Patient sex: M
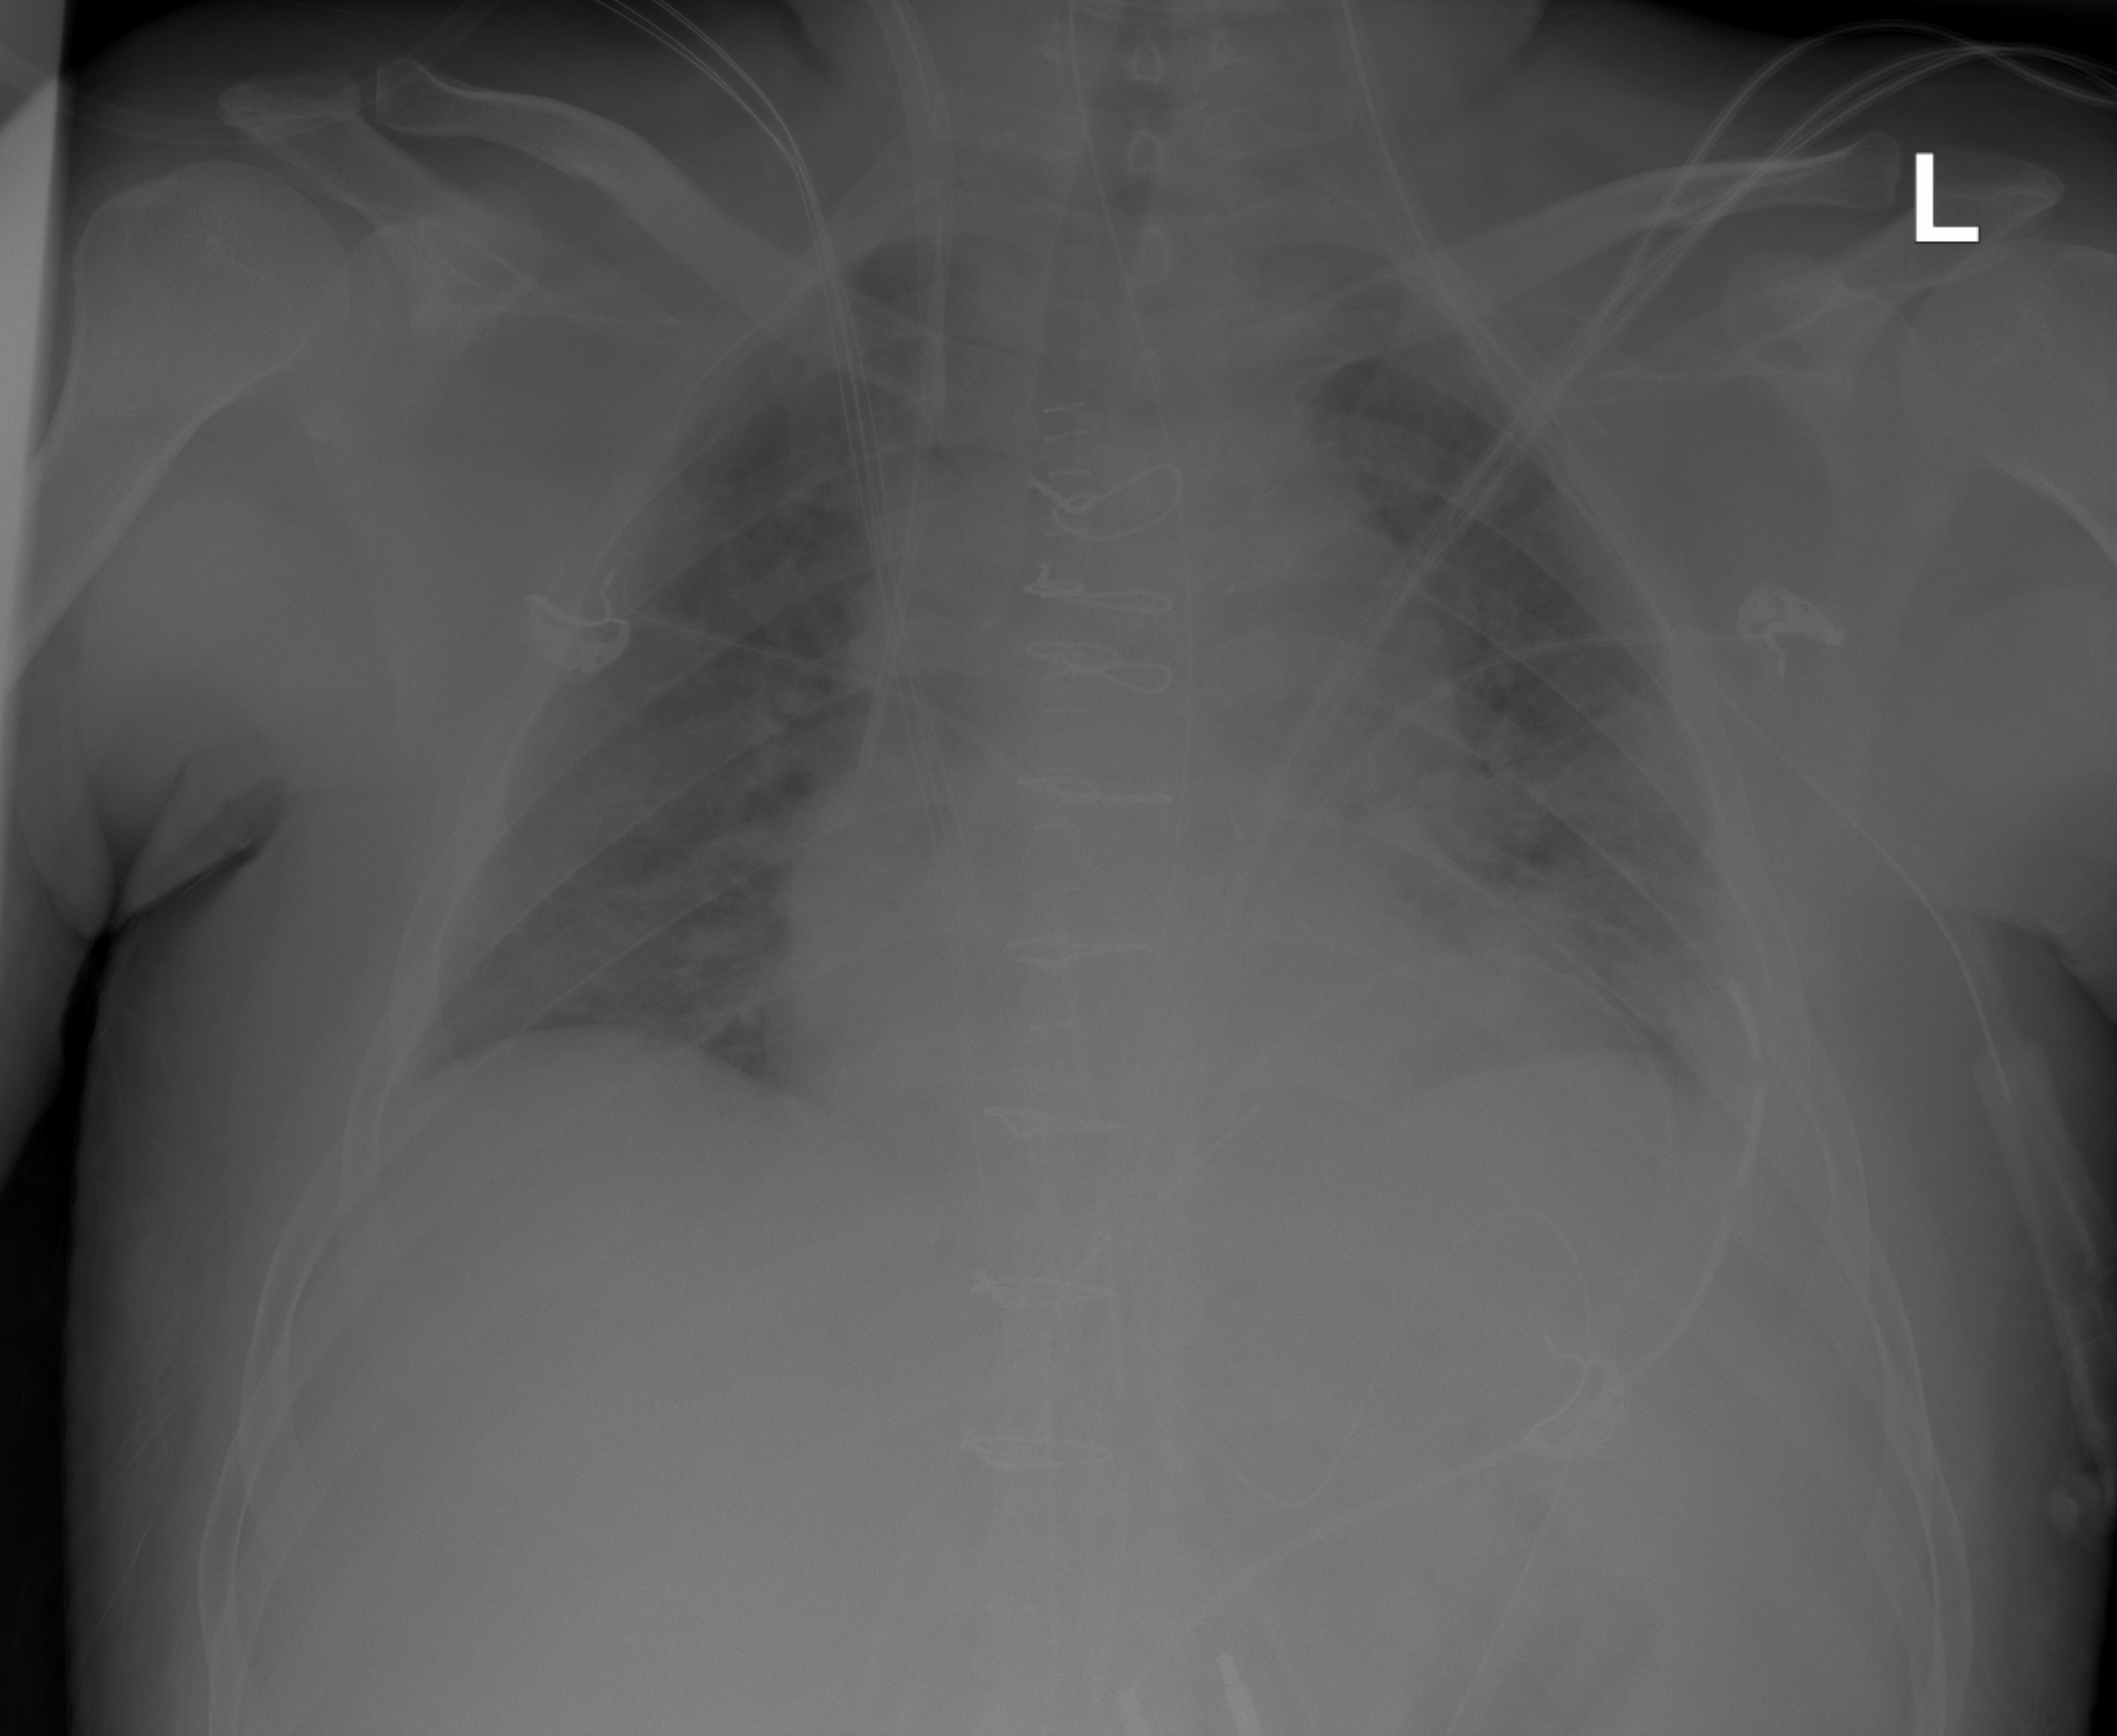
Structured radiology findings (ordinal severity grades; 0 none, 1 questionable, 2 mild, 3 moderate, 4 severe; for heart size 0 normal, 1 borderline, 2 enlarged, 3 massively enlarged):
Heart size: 0
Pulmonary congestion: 0
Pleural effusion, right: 0
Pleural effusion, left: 1
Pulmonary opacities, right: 0
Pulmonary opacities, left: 2
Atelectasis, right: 1
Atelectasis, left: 2